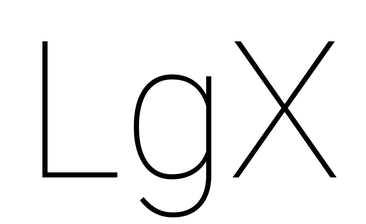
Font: Roboto_Thin